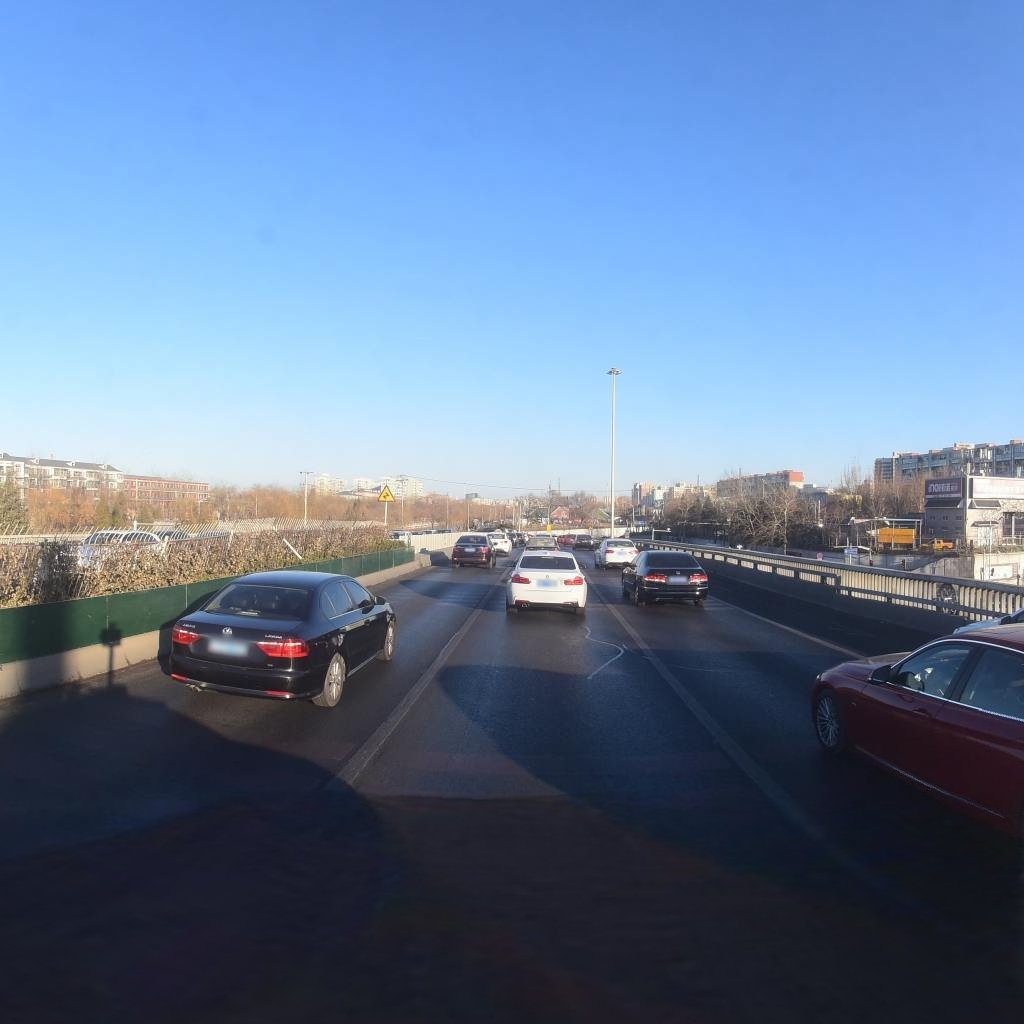
Region: Dongcheng
Road damage annotations: transverse patch, longitudinal patch